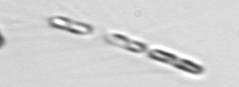
Label: Chaetoceros_subtilis